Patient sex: F
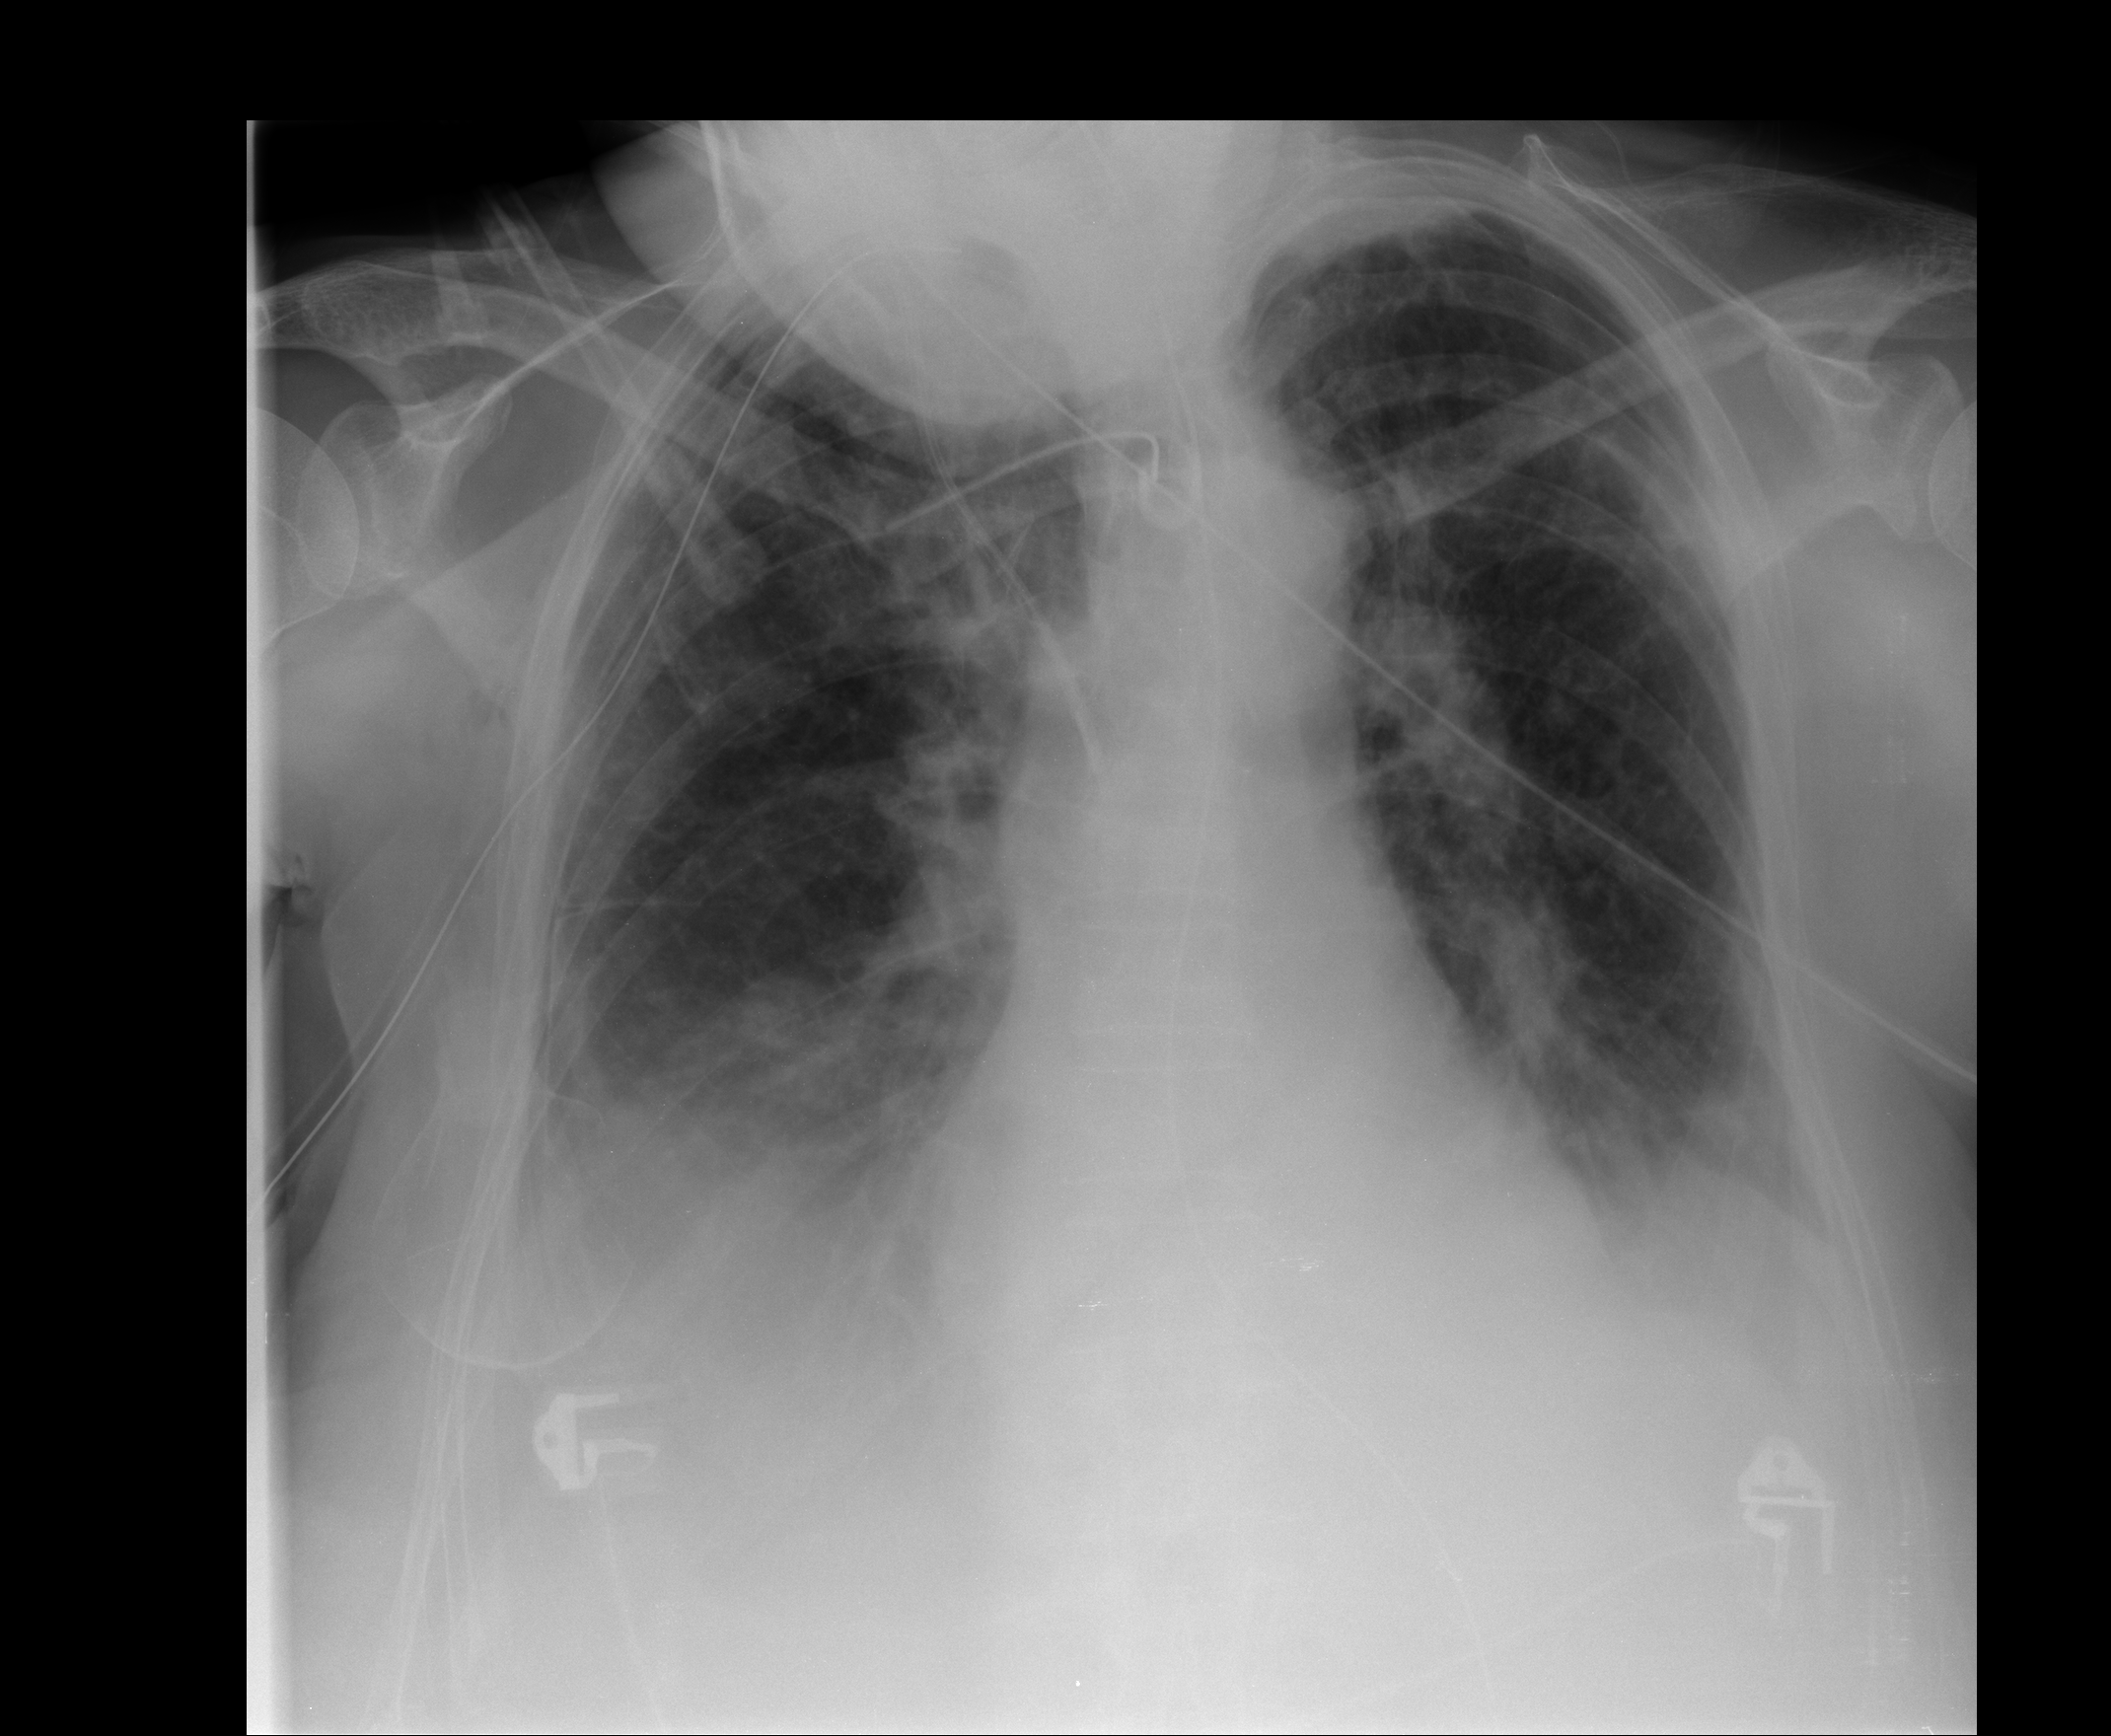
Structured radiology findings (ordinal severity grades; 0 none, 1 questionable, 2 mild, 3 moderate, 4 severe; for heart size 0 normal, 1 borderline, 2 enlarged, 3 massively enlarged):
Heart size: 0
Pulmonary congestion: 1
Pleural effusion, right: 3
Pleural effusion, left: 2
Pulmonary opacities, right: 0
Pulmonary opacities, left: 0
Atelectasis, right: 3
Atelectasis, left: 3